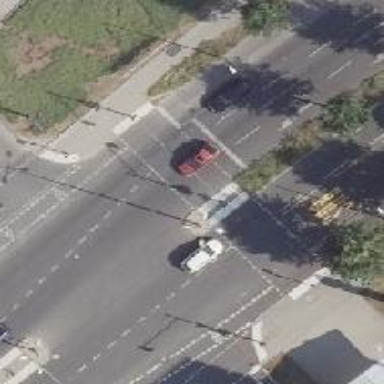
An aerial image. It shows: Road with traffic signals.